Question: I'm not sure how I can make the title of this question more specific.
I am working on an ASP.NET MVC3 application. There I use jQuery grid to show data from the database and have few filters. One of them should allow the user to search by date.
In my database the 'Date' column looks like this :

I pass the selected date to the back end where I parse the date string like this :
'''
else if (property.PropertyType == typeof(DateTime))
{
DateTime value;
if (DateTime.TryParse(rule.Data, out value))
{
selector = ExpressionEquals<T>(rule.Field, value);
}
}
'''
Where the variable 'value' looks like this : '03/06/2013 12:24:30'.
The problem is that in my database the 'Date' column has a different format at least from what I can see in the Management Studio, and along with that in fact I don't want to filter so specifically (The time is only for user information, but in fact I need only the date).
I need make the data from the jQuery grid usable for the kind of search I want. In fact the date string that comes from the grid looks exactly like the parsed value. In other words the 'rule.Data' value is '"03/06/2013 12:24:30"'.
How can use this data to filter data only by date but keeping the table column type of 'datetime'?
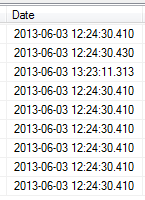
Answer: Filter by range between "03/06/2013 00:00:00.000" and "03/06/2013 23:59:59.999"